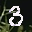
Label: 3